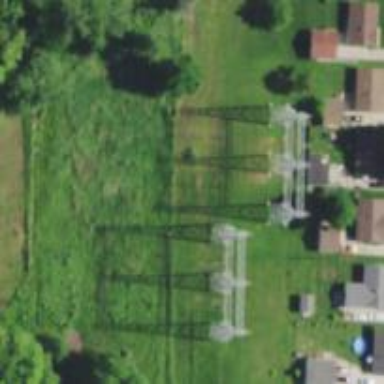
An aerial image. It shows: Lattice structure tower used for power transmission.